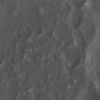
Label: not_dusty